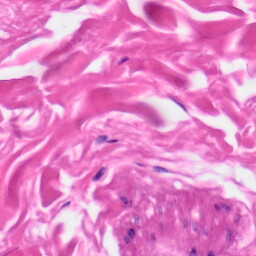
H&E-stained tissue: Skin